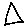
Label: triangle